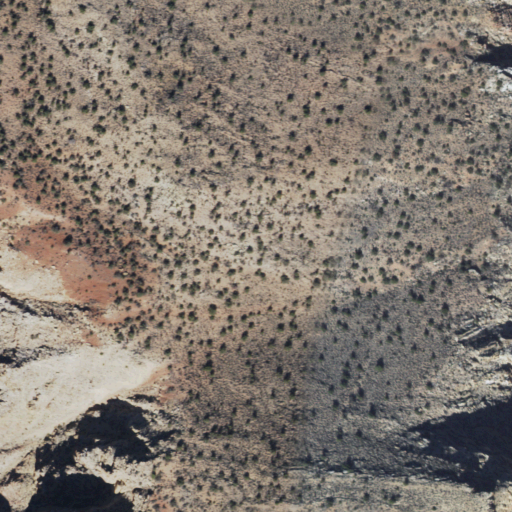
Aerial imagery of mountain in Arizona named Nankoweap Mesa containing shrub and evergreen forest